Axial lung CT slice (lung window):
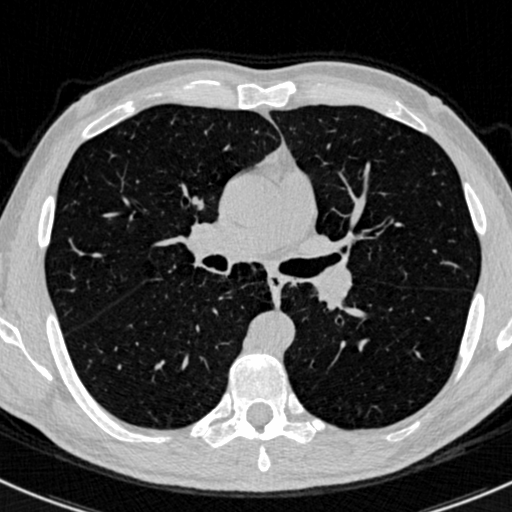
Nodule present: no